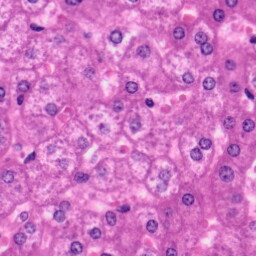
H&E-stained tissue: Liver